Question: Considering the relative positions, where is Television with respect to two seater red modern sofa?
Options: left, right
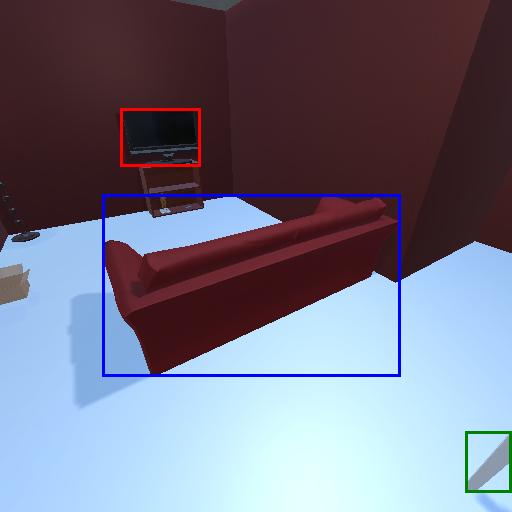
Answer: left